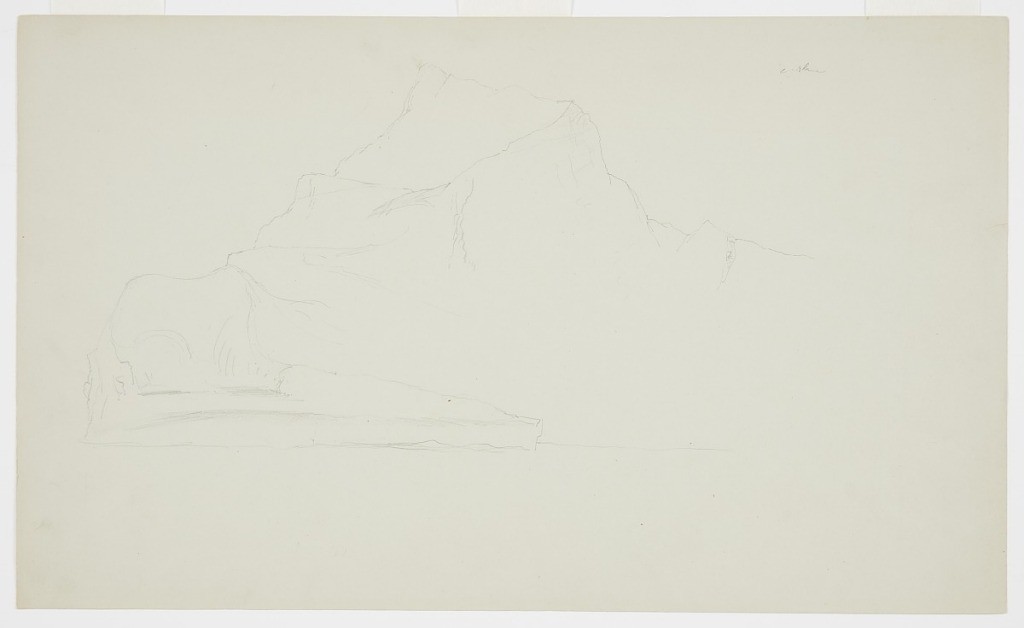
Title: Floating Iceberg, Canada
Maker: Frederic Edwin Church, American, 1826–1900
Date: June–July 1859
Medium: Graphite on light green wove paper
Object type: Drawing
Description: Seascape sketch showing a view of large, craggy iceberg off the coast of Newfoundland and Labrador, Canada. Roughly pyramidal in shape, the iceberg has a pointed peak and jagged ridge that continues out of view at right.